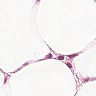
Metastatic tissue present: yes